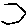
Label: hexagon